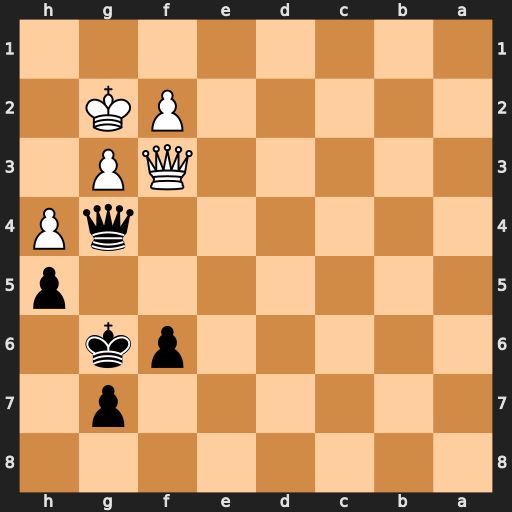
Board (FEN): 8/6p1/5pk1/7p/6qP/5QP1/5PK1/8
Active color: b
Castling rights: -
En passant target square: -
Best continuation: Qxf3+ Kxf3 Kf5 Ke2 Kg4